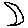
Label: moon